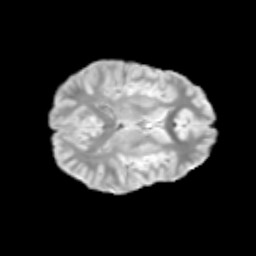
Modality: T2w
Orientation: axial
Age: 12
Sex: female
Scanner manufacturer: siemens
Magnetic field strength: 3 T
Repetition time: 3.8 s
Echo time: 0.07 s